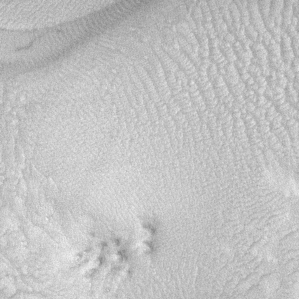
Label: frost